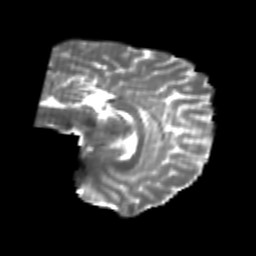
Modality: T2w
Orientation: sagittal
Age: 20
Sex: female
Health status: healthy
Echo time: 0.074 s